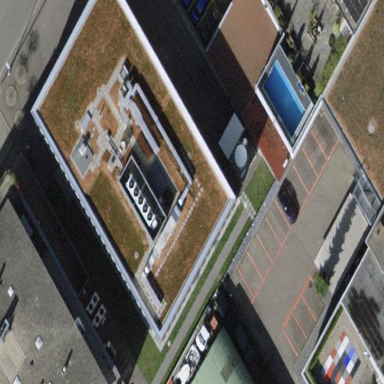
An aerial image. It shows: Industrial building.